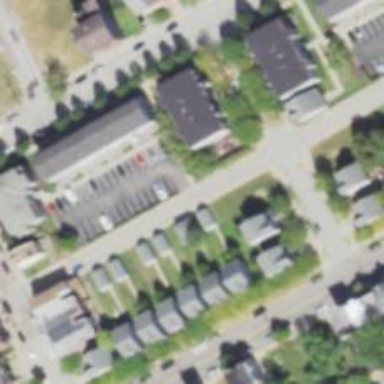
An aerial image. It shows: Alleyway designated as service road.